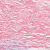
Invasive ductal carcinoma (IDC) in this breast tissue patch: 0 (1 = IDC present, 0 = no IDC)